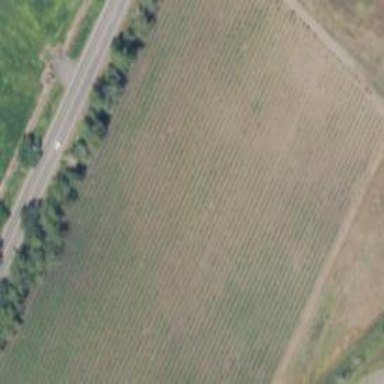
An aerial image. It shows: Vineyard where grapes are grown.